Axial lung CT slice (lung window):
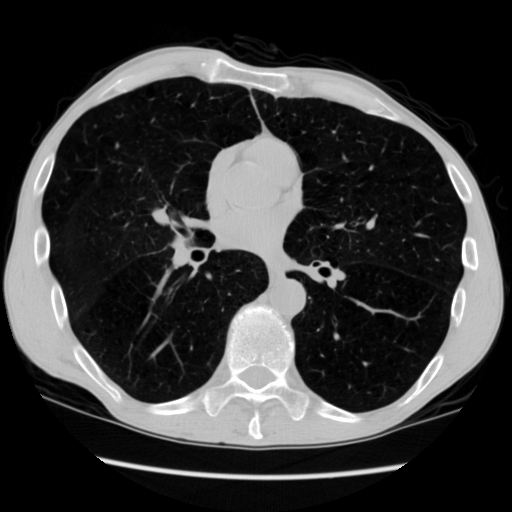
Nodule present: no